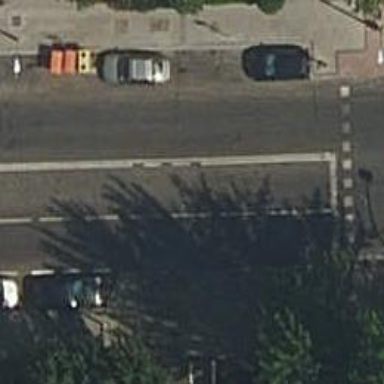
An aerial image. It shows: Tertiary road with asphalt surface and sidewalks on both sides.